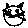
Label: cat